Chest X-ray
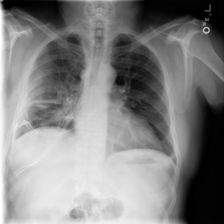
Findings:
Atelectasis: negative
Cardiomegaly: negative
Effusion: negative
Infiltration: negative
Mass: negative
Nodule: negative
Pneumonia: negative
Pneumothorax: negative
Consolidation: negative
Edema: negative
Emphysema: negative
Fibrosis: negative
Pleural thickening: negative
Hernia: negative